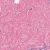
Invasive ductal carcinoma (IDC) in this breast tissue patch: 0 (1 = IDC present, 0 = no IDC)